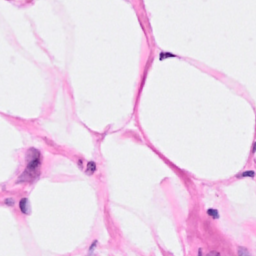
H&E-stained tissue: Breast